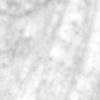
Label: no_change